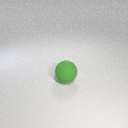
large green rubber sphere